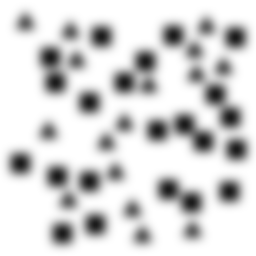
Squares: 22
Triangles: 16
Stars: 0
Total shapes: 38